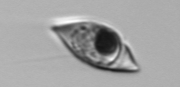
Label: Amphidinium